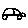
Label: car